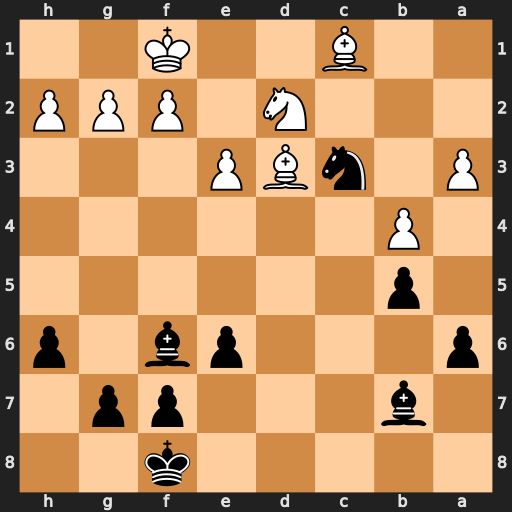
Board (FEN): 5k2/1b3pp1/p3pb1p/1p6/1P6/P1nBP3/3N1PPP/2B2K2
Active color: b
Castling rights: -
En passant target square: -
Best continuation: Na2